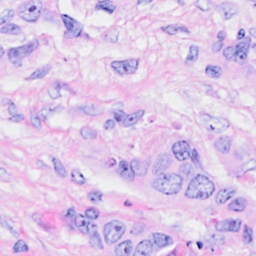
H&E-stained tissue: Breast